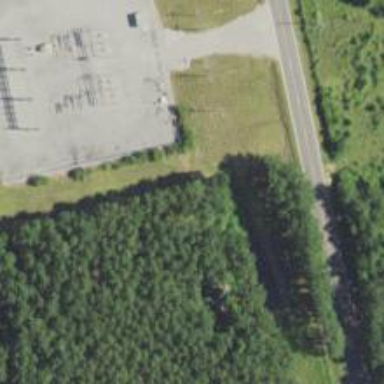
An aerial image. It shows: There is distribution substation enclosed by fence.